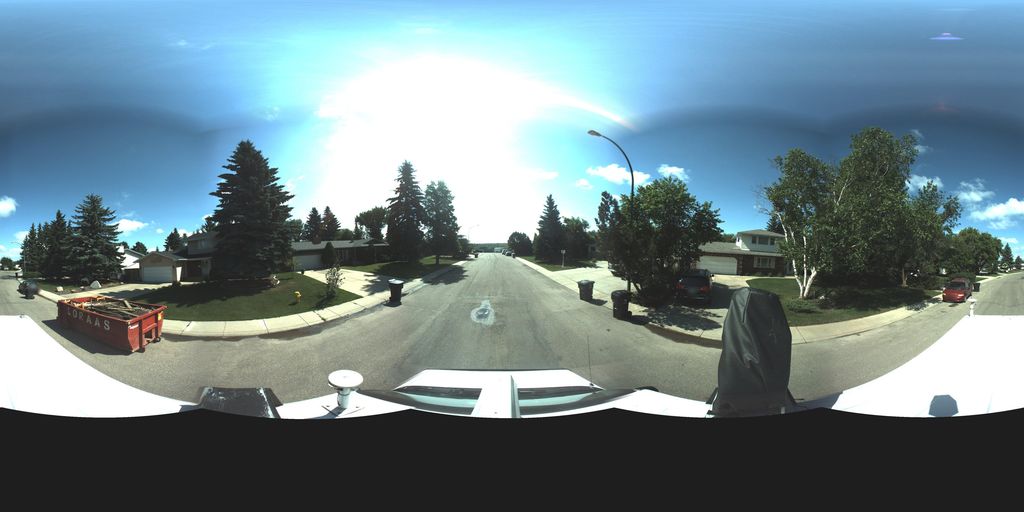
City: saskatoon